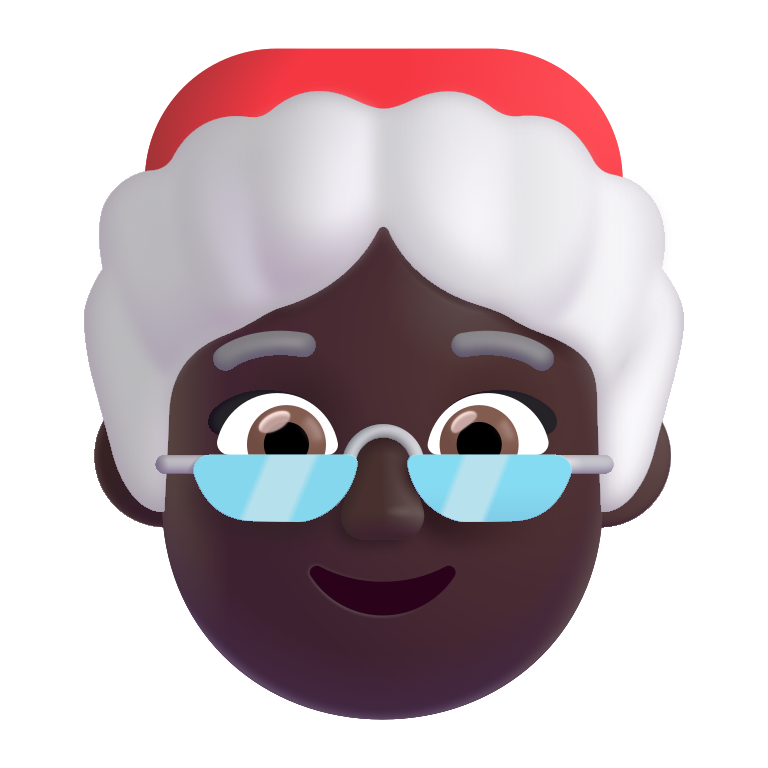
mrs claus color dark